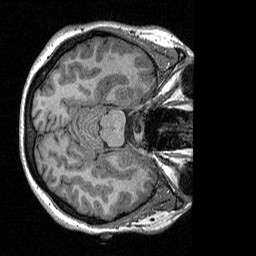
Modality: T1w
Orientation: axial
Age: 31
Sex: female
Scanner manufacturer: siemens
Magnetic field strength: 3 T
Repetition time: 2.3 s
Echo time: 0.00298 s